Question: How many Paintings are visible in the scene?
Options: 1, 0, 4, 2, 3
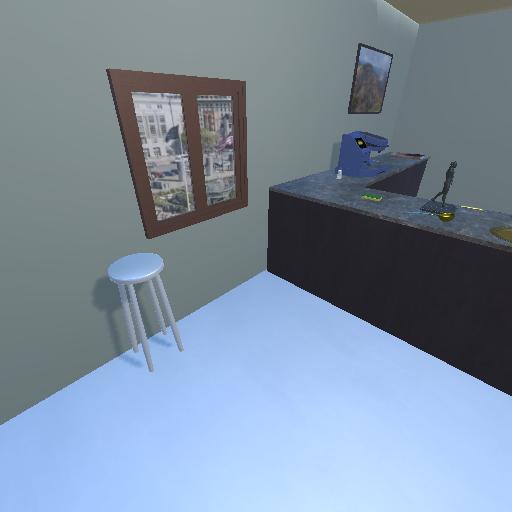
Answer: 1